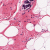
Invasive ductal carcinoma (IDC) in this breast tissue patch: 0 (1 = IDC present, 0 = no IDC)